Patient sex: M
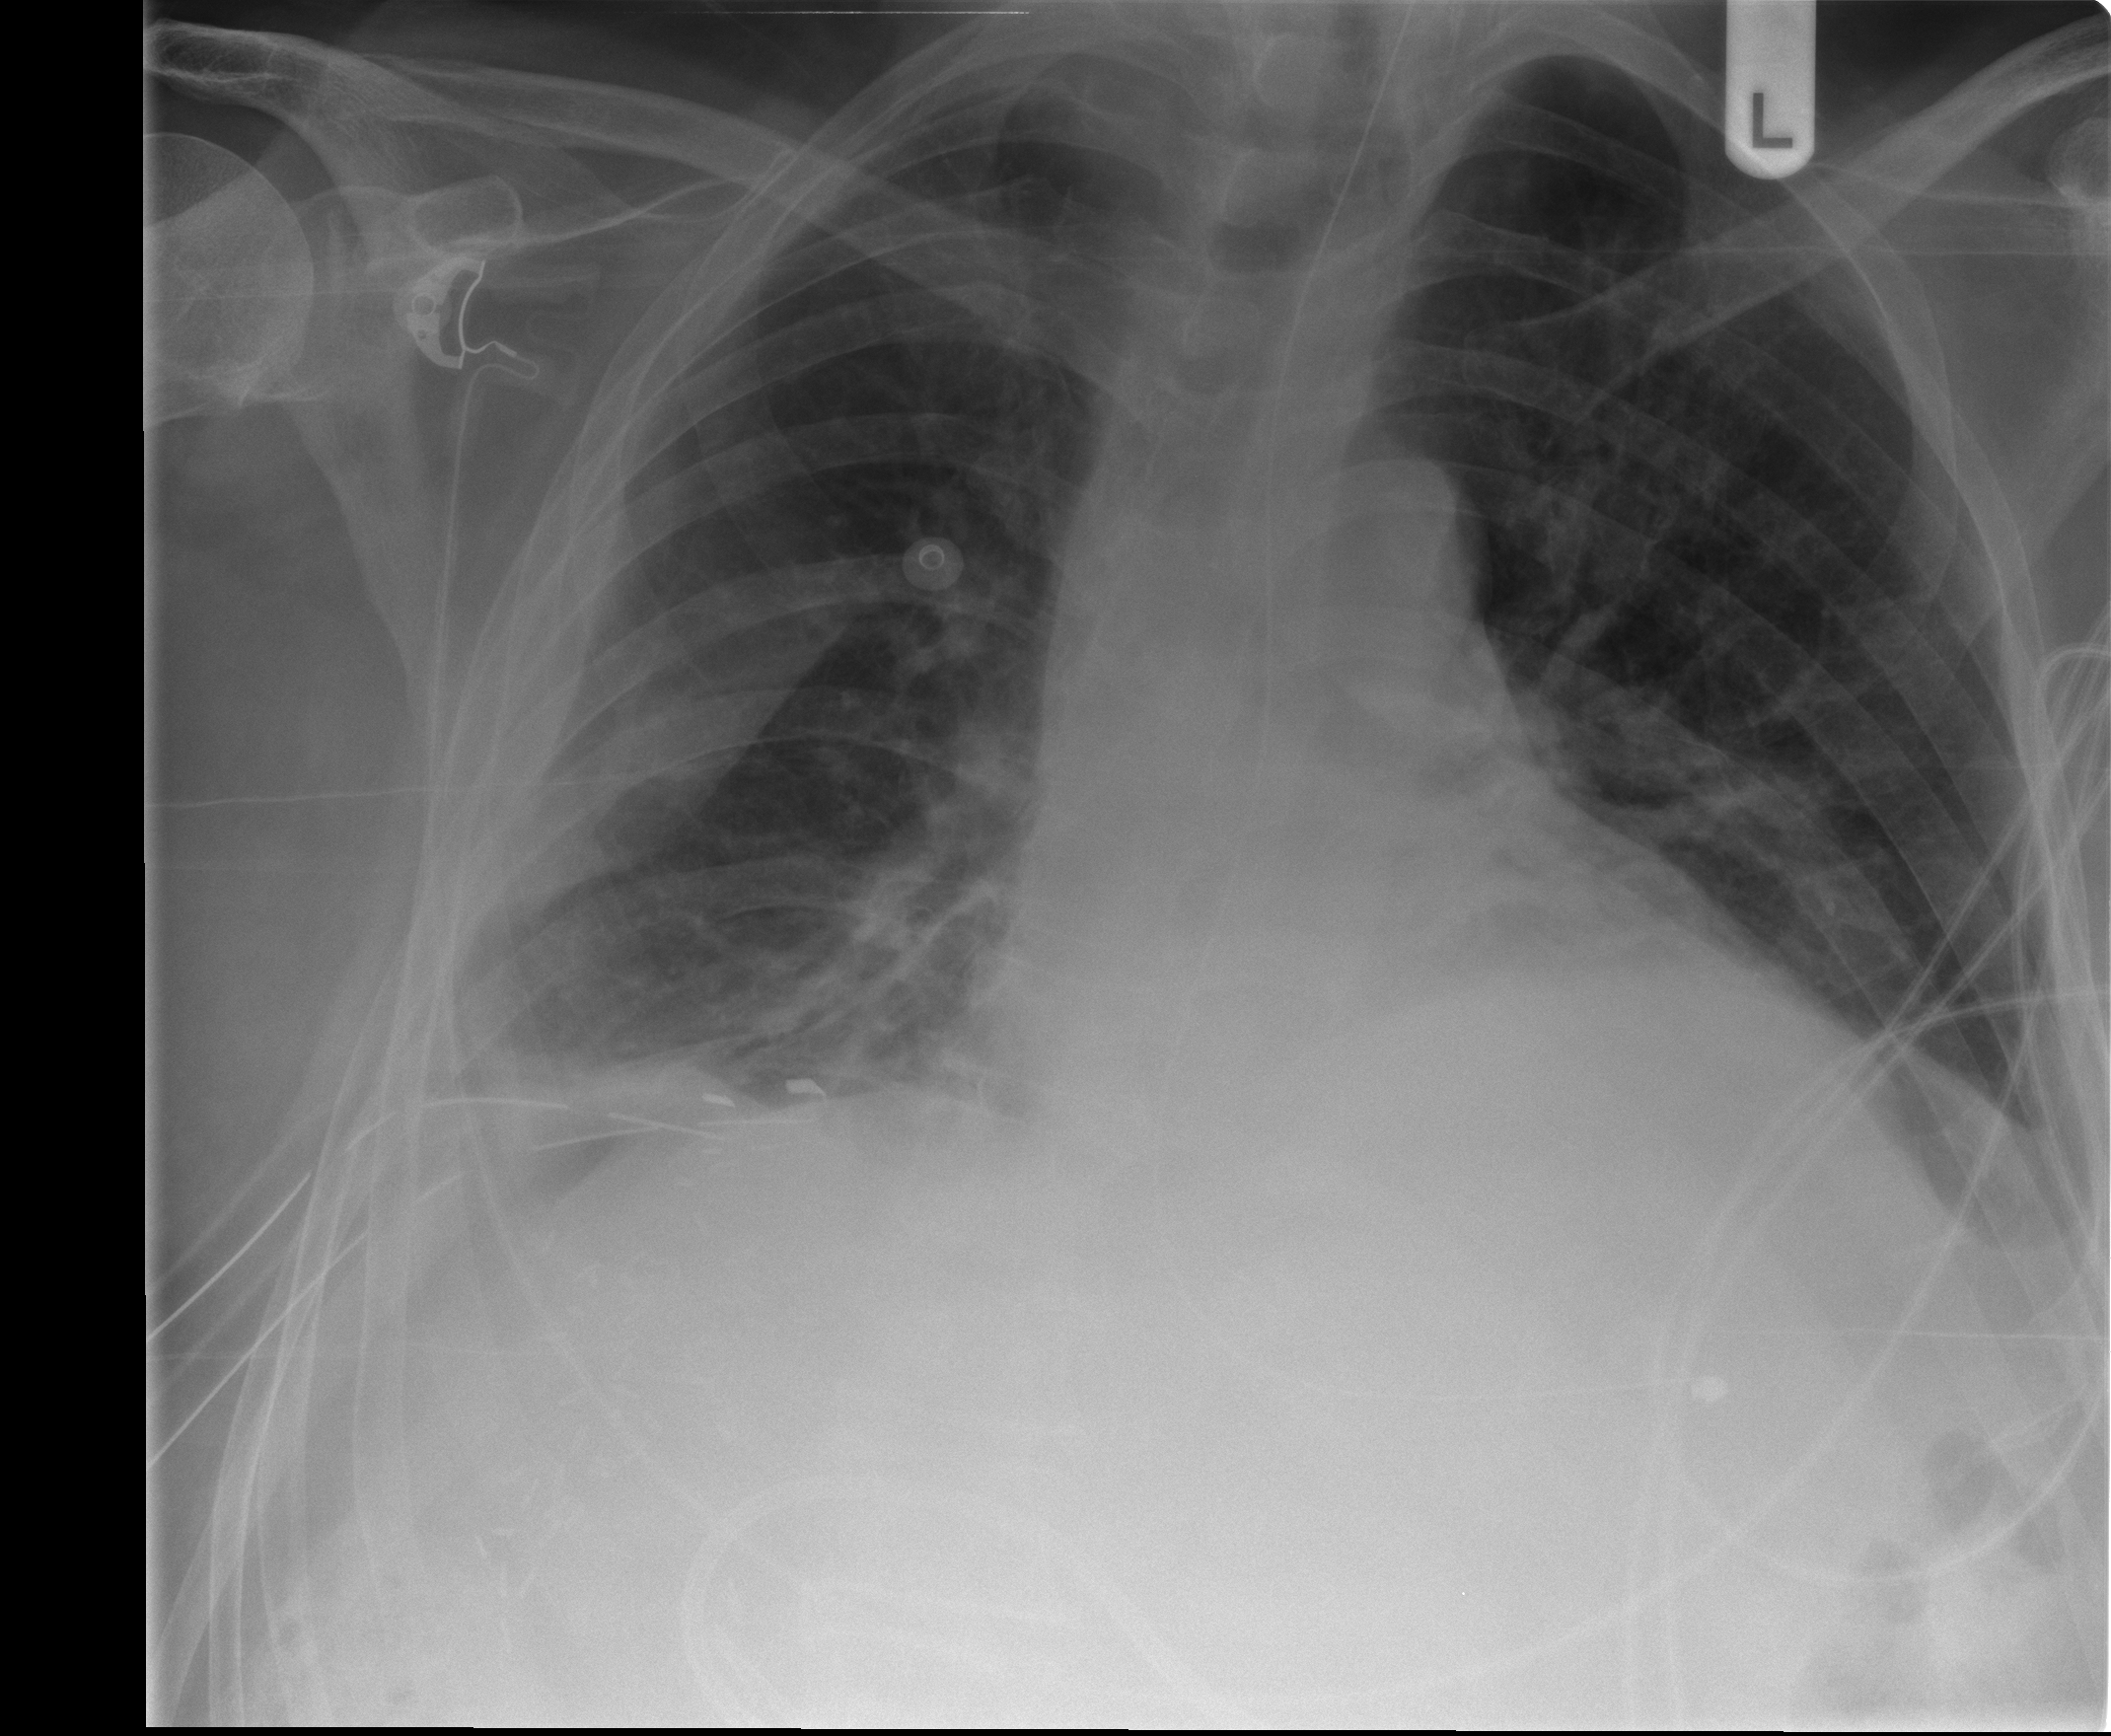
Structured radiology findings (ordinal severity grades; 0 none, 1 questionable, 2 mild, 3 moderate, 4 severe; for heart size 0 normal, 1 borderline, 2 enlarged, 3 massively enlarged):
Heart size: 2
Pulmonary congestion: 0
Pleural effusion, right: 3
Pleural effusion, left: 2
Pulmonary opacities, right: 0
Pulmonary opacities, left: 0
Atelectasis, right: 2
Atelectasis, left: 0